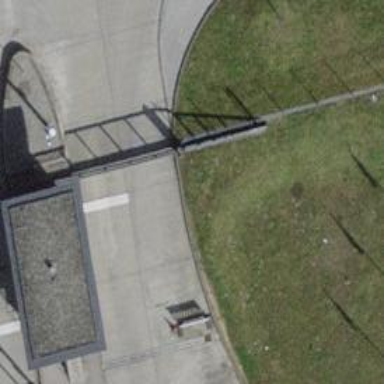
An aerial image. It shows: Entrance with barrier.